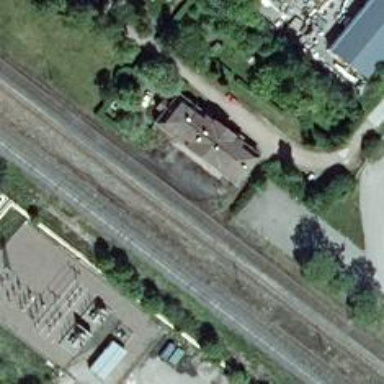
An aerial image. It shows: Railway yard.